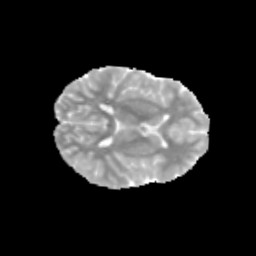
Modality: MD
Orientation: axial
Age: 11
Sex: female
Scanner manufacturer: siemens
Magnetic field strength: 3 T
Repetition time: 3.8 s
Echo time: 0.07 s